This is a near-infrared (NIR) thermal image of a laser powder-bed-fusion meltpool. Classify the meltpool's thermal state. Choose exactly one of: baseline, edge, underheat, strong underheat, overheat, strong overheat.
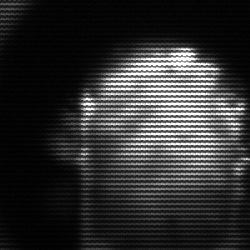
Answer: baseline